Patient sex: M
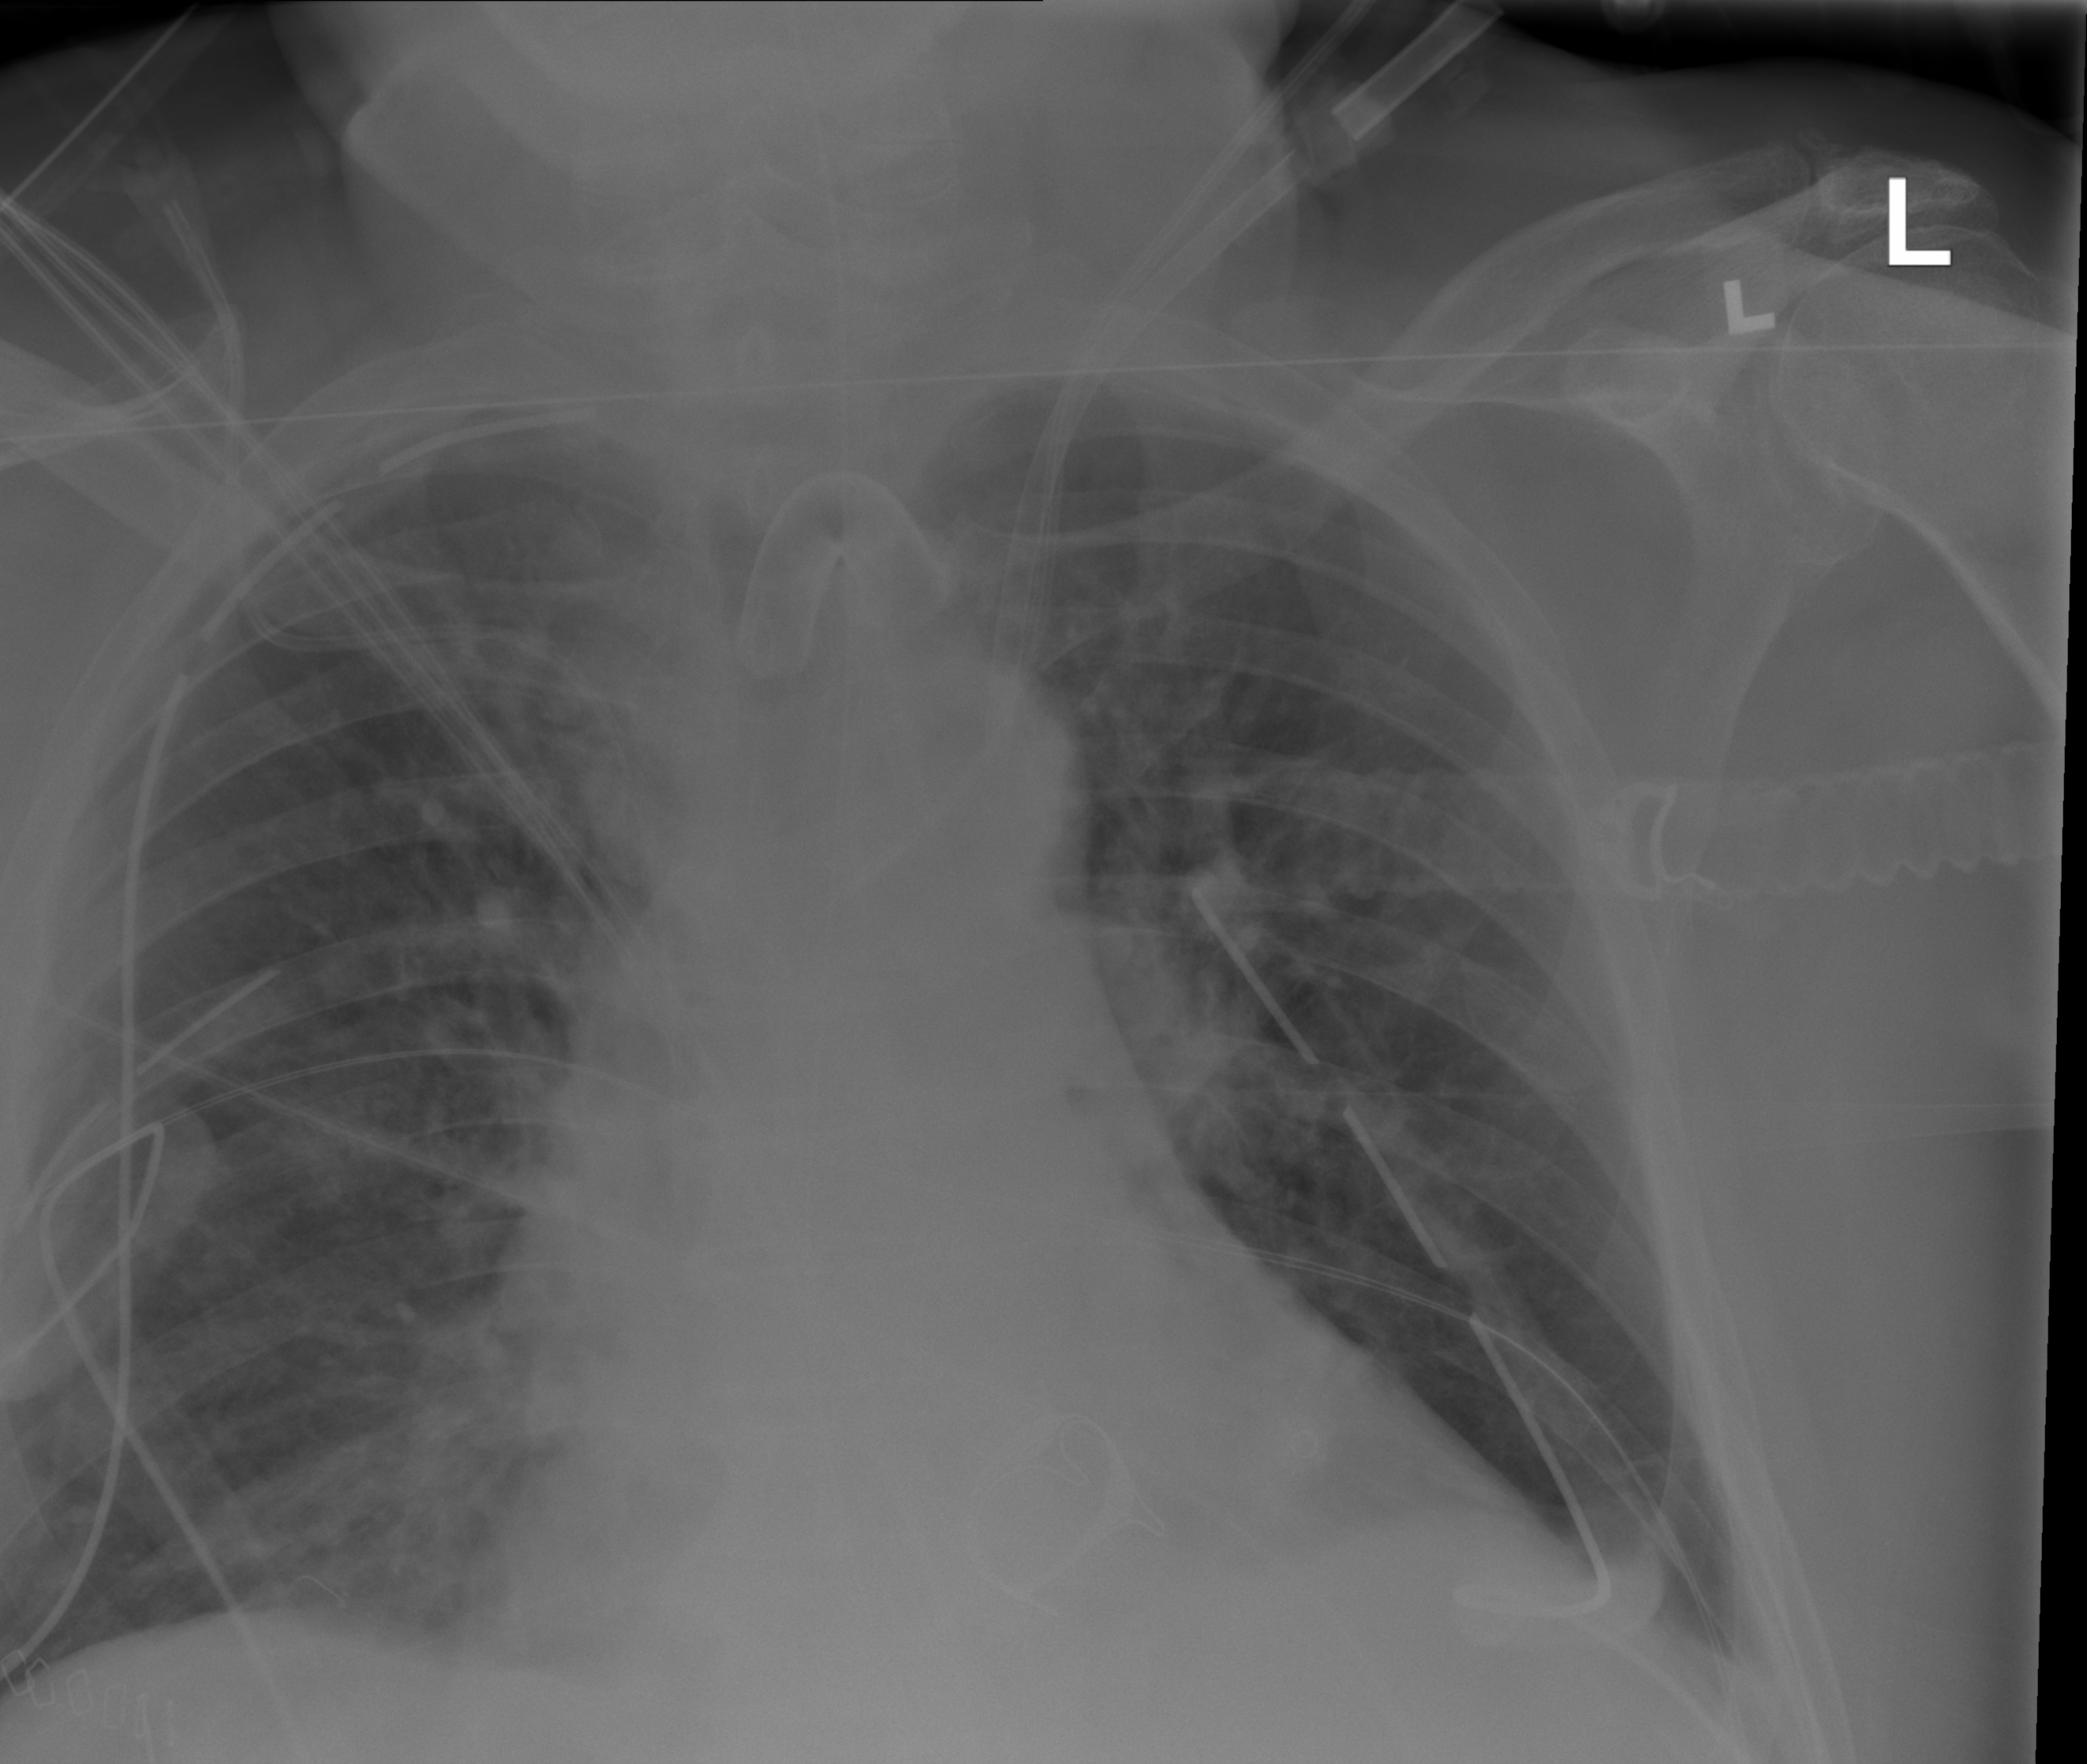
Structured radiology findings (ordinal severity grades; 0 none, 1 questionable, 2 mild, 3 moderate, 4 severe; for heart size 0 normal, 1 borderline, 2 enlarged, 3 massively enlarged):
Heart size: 2
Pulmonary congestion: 2
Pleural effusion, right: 0
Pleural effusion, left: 0
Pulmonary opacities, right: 2
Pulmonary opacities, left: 0
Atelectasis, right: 2
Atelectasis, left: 2